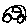
Label: car